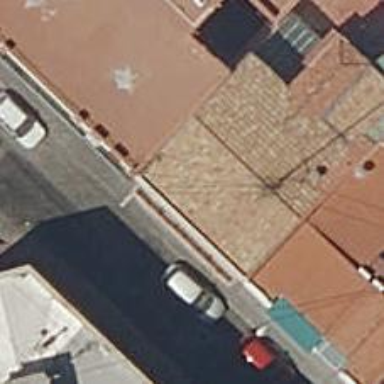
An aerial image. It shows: Car repair shop.